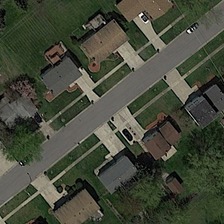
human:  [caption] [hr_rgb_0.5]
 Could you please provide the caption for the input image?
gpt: the house is surrounded by trees and lawns .

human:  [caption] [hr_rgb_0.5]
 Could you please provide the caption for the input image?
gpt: on either side of the road are grey or brown roofs .

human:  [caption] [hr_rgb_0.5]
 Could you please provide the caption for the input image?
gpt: the house is surrounded by trees and lawns .

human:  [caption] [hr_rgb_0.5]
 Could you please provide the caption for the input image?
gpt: on either side of the road are grey or brown roofs .

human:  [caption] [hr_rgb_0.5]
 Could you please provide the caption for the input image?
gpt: on either side of the road are grey or brown roofs .